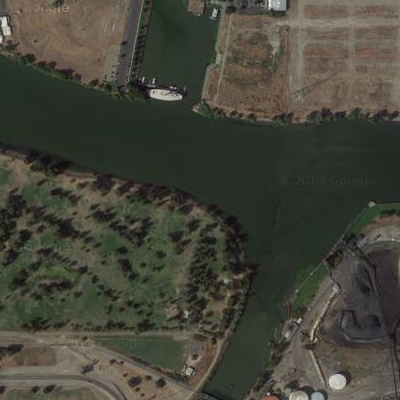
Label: RiverLake